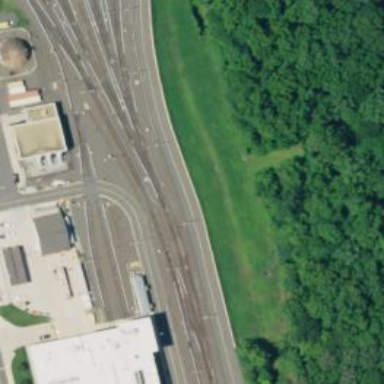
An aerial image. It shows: Electrified rail passing through service yard.